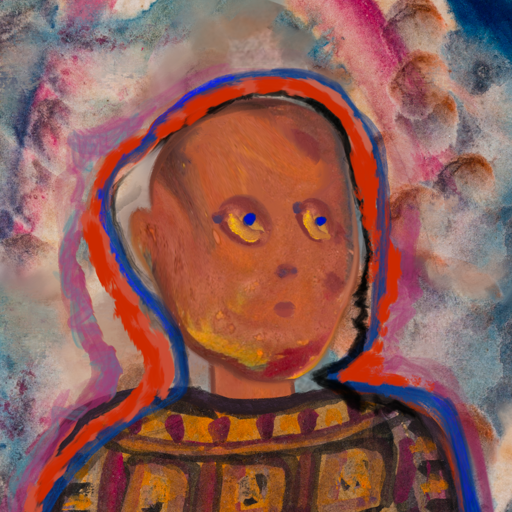
Background: Rupkatha, Head And Neck Side: Mother_And_Son_Son, Face Side: Mother_And_Son_Son, Bust: Doll, Hair Side: Experience, Head Accessory: Blank, Second Necklace: Blank, Necklace: Blank, Baby: Blank